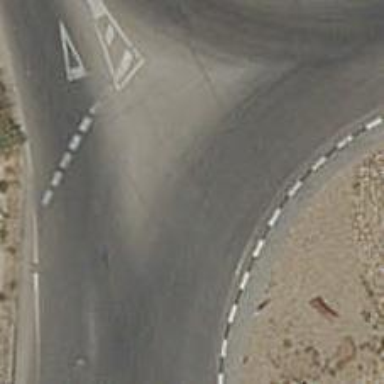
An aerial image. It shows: Asphalt road leading to roundabout at tertiary link junction.